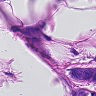
Metastatic tissue present: yes